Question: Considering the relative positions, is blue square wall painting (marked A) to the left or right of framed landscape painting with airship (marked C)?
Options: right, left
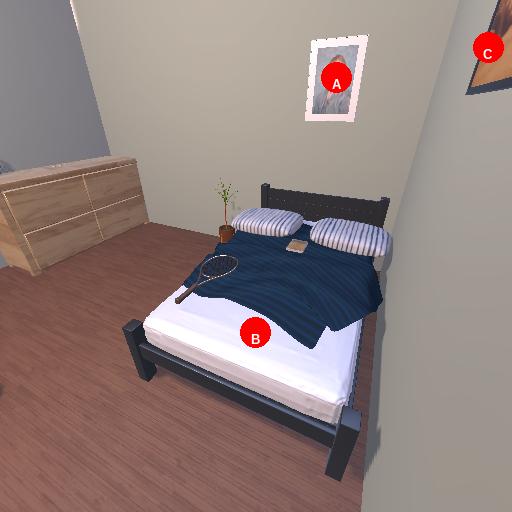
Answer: right